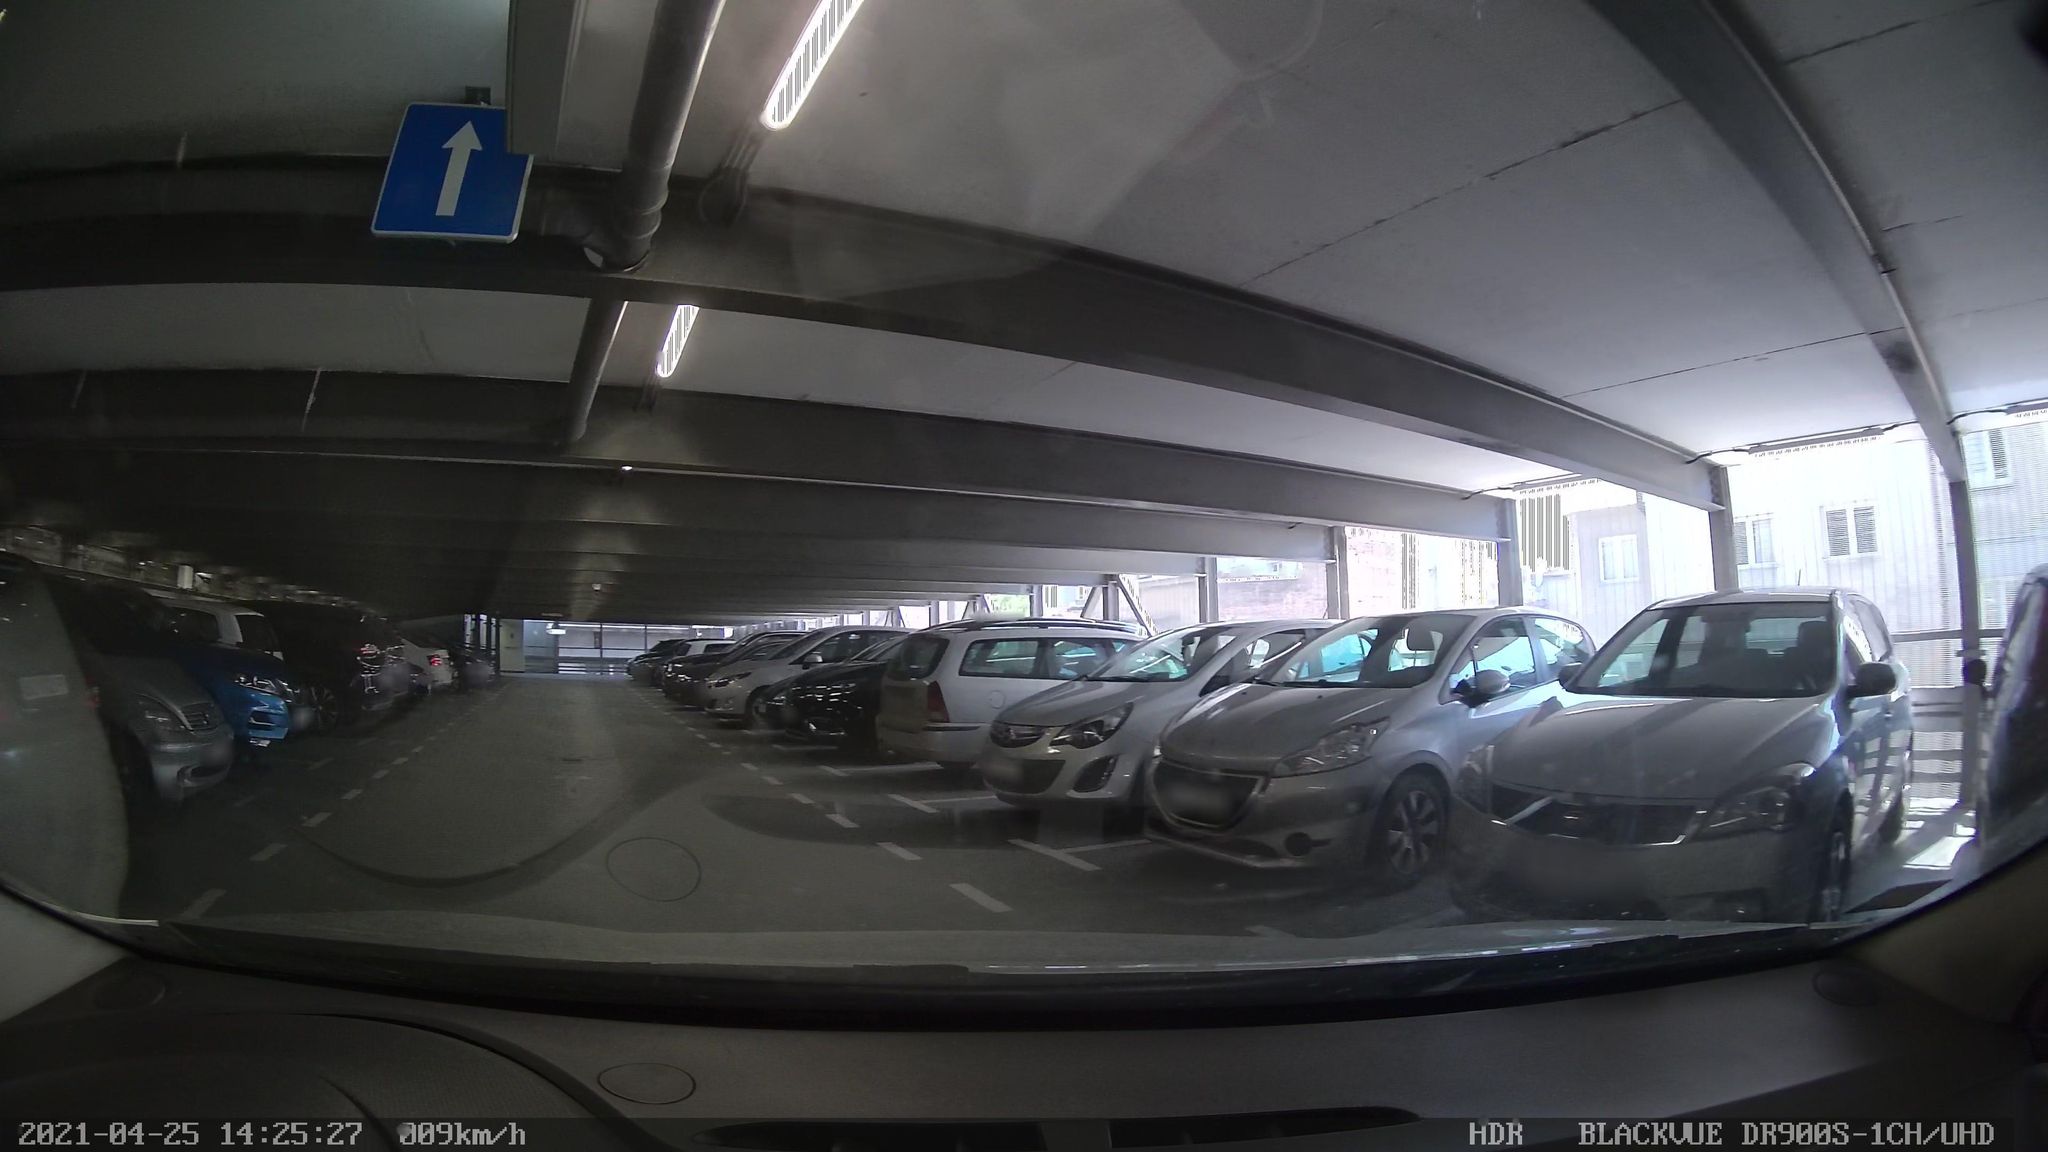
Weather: clear
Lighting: day
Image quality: slightly poor
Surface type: driving surface
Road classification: footway, steps, pedestrian
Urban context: urban centre
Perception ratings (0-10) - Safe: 0.85, Lively: 7.06, Beautiful: 4.61, Boring: 7.64, Depressing: 6.87, Wealthy: 5.01